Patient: sex F, age 59
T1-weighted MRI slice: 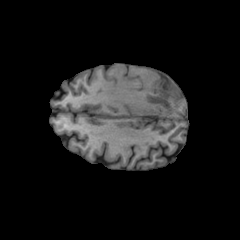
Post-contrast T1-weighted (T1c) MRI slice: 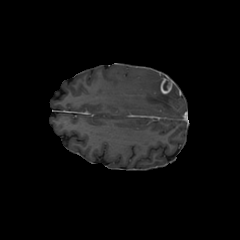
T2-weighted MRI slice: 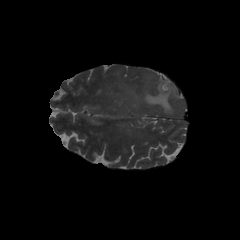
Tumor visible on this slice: yes
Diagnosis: Glioblastoma, IDH-wildtype
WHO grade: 4